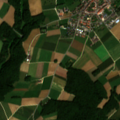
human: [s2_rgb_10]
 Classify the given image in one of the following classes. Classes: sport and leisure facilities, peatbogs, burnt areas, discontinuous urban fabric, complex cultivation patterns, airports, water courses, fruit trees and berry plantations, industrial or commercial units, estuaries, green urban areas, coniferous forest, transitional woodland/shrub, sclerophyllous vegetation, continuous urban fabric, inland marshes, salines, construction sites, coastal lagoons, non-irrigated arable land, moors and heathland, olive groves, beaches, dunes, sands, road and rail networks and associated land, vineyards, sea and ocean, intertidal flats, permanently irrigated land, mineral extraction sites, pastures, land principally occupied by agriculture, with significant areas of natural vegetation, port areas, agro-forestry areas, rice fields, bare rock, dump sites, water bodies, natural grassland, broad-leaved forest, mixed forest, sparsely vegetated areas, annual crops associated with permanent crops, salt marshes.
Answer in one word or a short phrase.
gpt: discontinuous urban fabric, non-irrigated arable land, broad-leaved forest, mixed forest